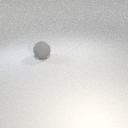
large gray rubber sphere